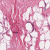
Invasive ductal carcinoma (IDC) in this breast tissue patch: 0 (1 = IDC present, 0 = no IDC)